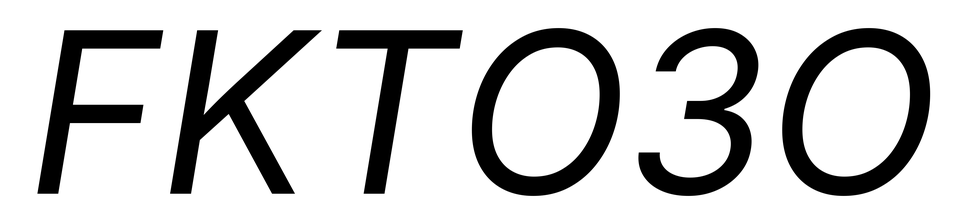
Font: Inter-Italic_Italic